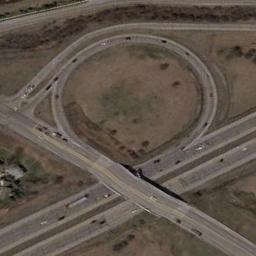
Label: overpass